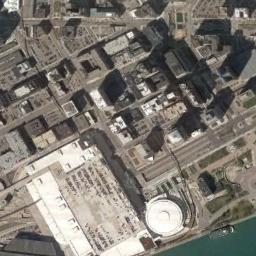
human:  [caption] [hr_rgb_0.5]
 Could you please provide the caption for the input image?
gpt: The commercial area is next to a river .

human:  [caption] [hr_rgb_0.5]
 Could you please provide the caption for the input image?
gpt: There are five cars on the road .

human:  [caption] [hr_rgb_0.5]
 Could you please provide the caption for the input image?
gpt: In a business district there are many tall buildings of different shapes and several roads with many cars  There is a river beside the buildings .

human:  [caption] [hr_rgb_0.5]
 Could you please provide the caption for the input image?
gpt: A commercial area with lots of buildings, A parking lot and a church is next to the waters .

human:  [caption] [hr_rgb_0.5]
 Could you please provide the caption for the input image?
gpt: A building with a white dome beside the port on a commercial area .